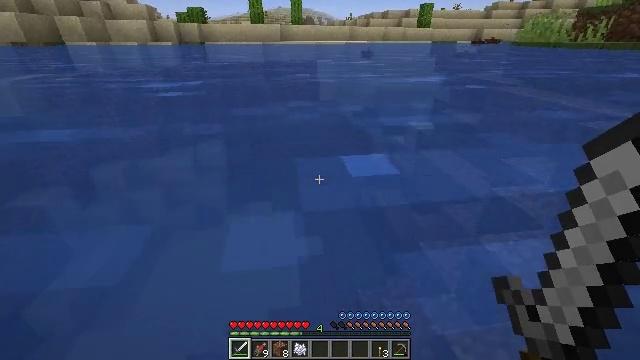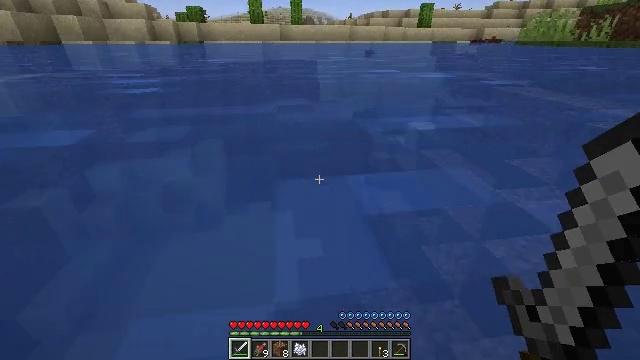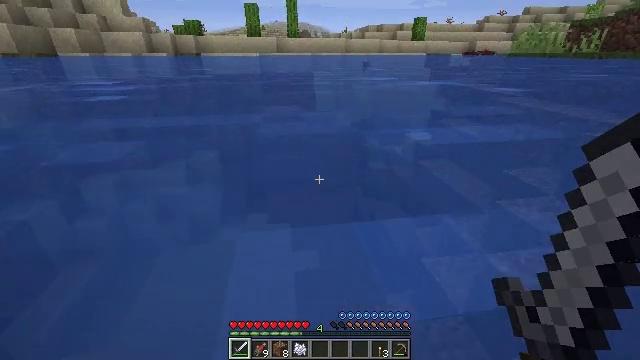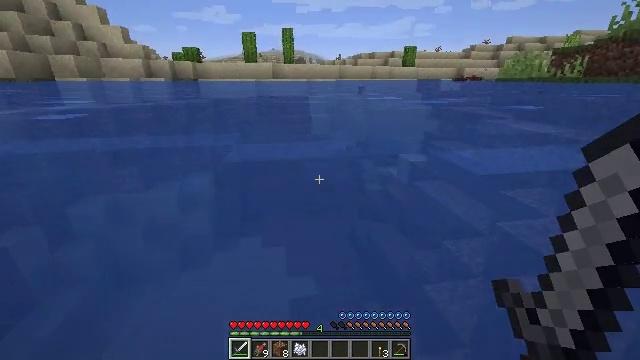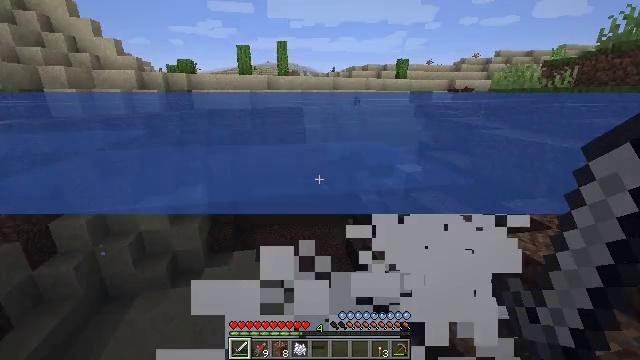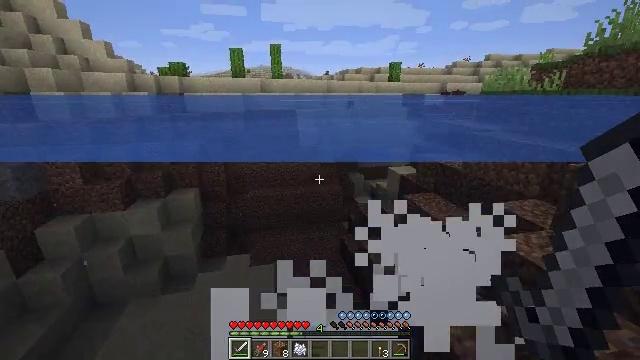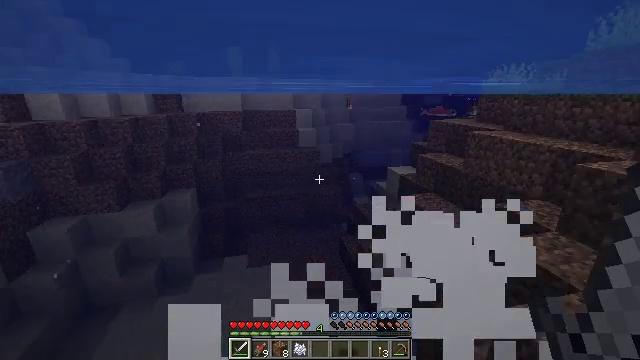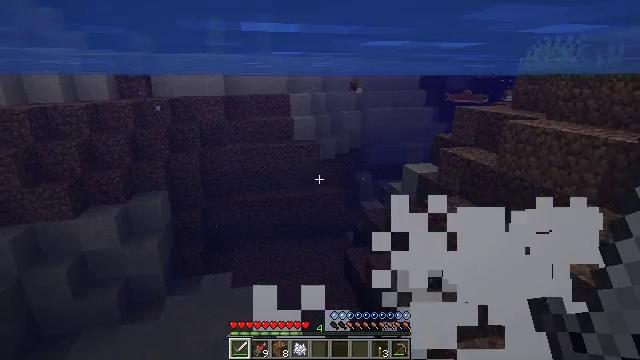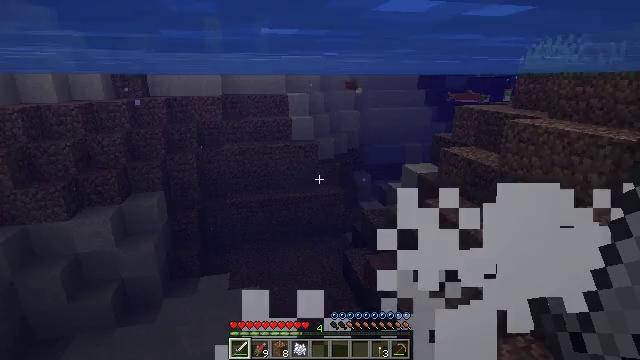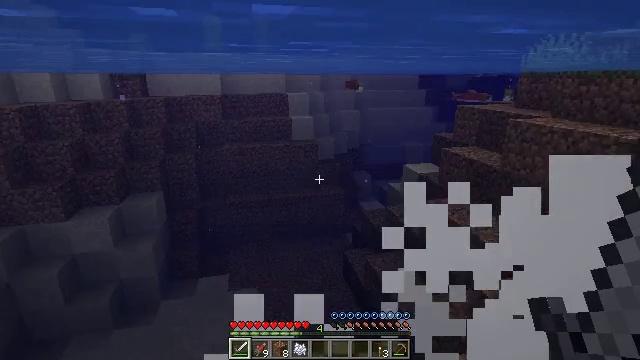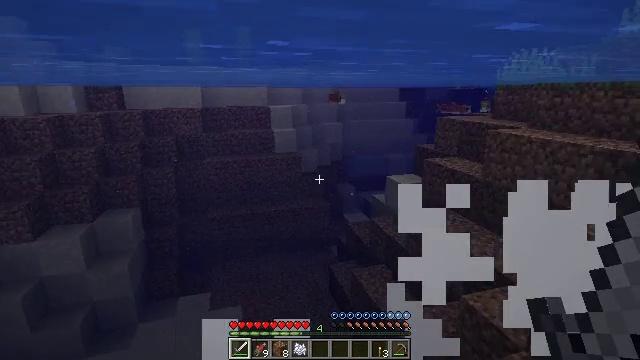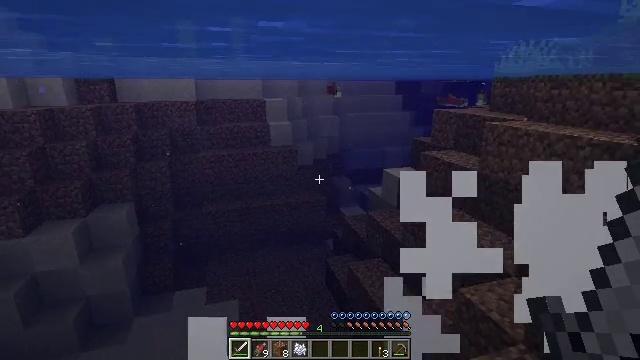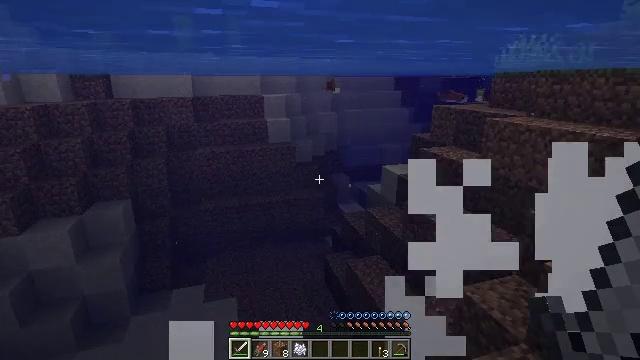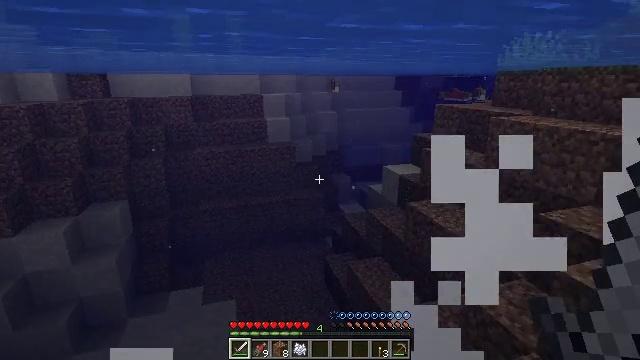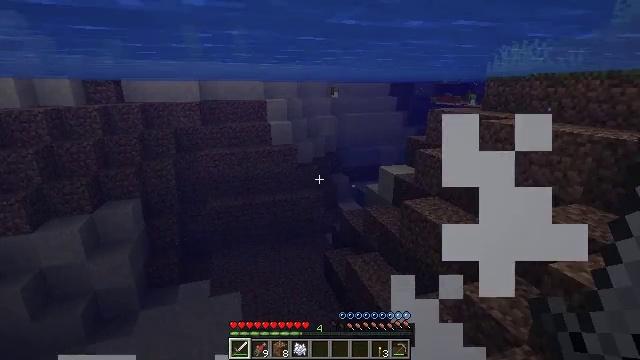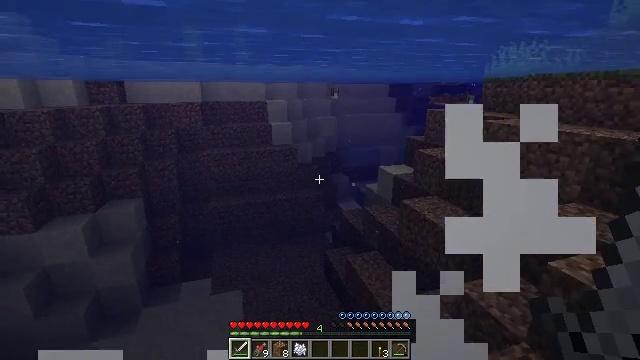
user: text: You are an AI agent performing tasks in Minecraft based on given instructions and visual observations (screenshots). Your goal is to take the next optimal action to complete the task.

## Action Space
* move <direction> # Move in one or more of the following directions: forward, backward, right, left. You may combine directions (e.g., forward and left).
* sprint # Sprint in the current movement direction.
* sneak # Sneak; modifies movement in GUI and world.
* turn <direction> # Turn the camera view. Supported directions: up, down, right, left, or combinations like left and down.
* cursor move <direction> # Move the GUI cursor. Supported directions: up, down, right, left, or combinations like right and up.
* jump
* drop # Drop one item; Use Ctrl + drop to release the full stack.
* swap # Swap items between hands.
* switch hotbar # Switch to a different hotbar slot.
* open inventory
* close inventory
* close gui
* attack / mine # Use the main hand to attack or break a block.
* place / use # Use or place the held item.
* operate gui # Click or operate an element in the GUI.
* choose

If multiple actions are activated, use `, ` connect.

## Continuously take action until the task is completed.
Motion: motion action
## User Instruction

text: Hunt a salmon.
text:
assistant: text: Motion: move forward
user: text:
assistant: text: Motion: move forward, turn up
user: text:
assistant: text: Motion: move forward, turn right and up
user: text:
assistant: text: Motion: move forward, turn right and up
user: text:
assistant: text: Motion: move forward, turn right
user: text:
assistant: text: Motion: move forward
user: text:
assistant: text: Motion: move forward
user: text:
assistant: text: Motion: move forward
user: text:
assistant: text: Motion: move forward
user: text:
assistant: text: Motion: move forward, turn right and up
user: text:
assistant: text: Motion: move forward, turn down
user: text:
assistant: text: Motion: move forward
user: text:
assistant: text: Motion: move forward, sprint
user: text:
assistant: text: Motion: move forward, sprint
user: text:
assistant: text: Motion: move forward, sprint
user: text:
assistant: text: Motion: move forward, sprint
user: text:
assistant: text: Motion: move forward, sprint
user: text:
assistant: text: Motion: move forward, turn right and up
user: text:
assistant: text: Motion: move forward, turn up
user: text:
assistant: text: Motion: move forward, turn up
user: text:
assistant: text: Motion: move forward, turn up
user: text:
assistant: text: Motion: move forward
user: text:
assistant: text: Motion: move forward
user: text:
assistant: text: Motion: move forward
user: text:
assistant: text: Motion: move forward
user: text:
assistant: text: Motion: move forward
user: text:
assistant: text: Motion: move forward
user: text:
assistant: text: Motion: move forward
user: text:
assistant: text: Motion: move forward
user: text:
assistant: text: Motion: move forward